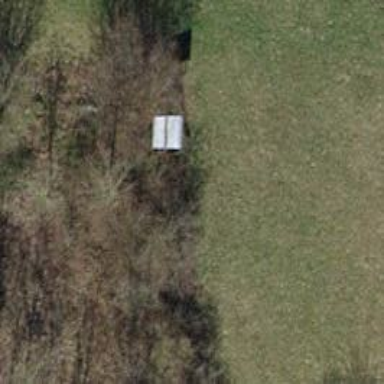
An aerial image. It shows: Hunting stand.